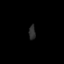
Tissue: prostate
Cell type: T cells
Senescence score: 0.3032
Nuclear area (px): 93
Mean DAPI intensity: 44.946